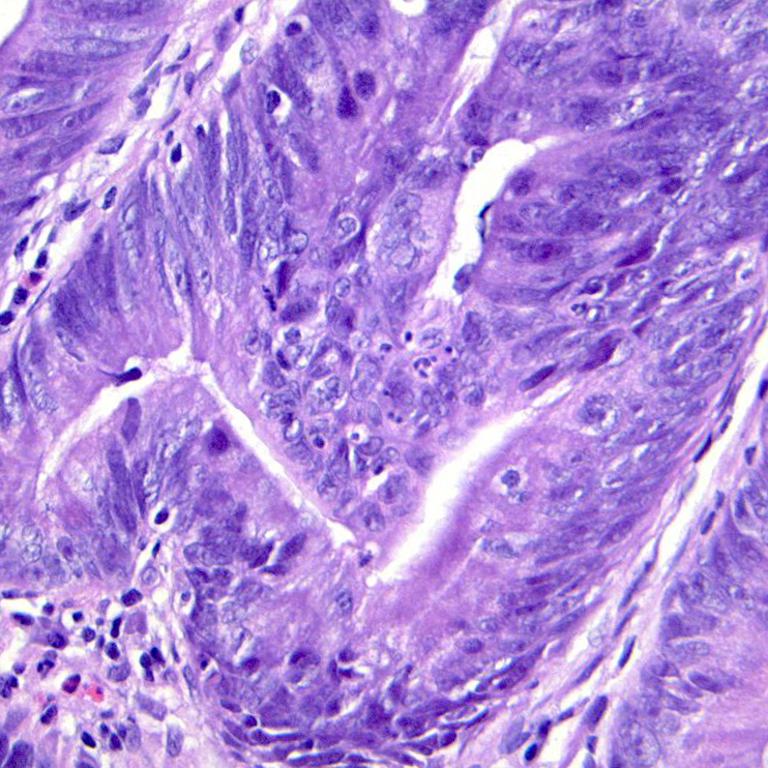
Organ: colon
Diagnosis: adenocarcinomas